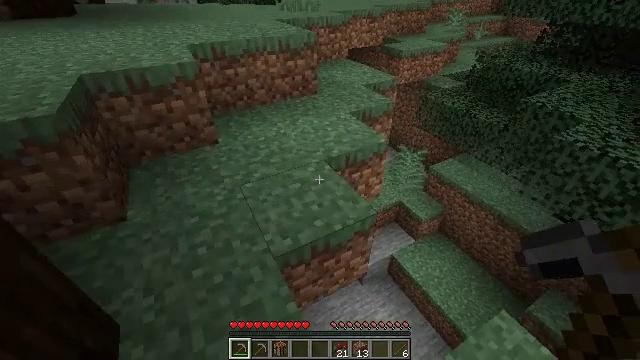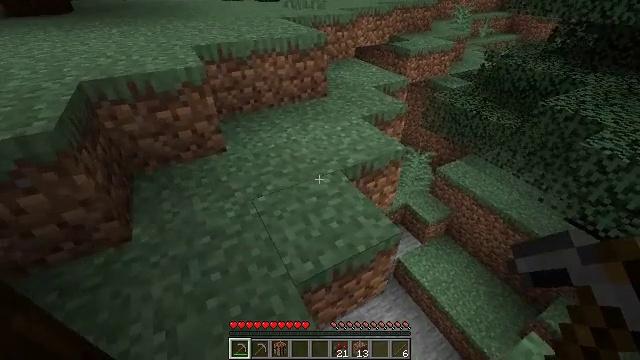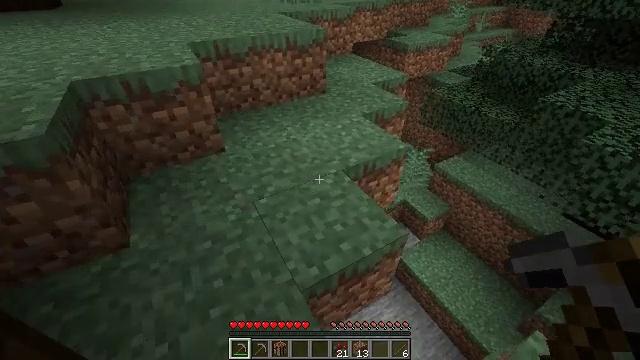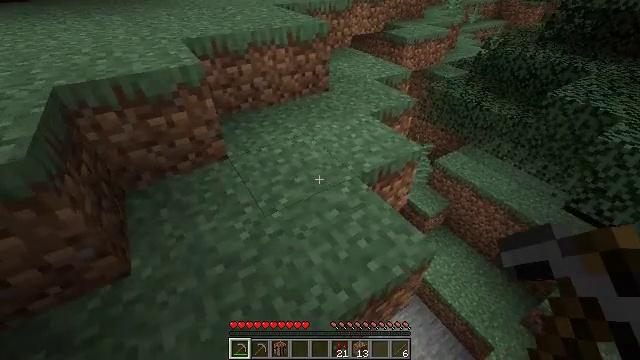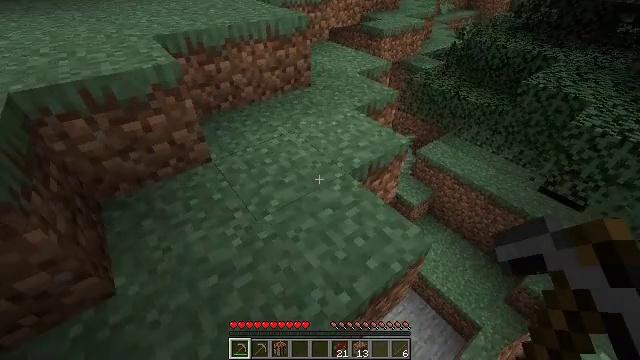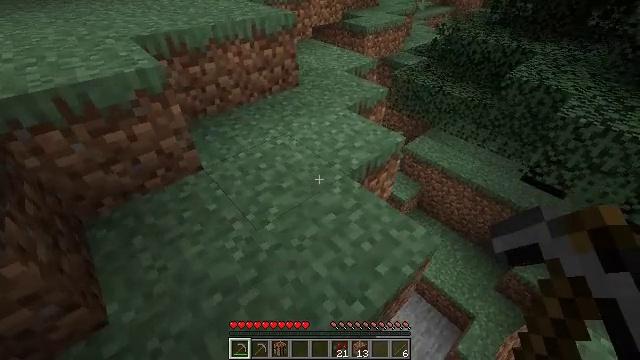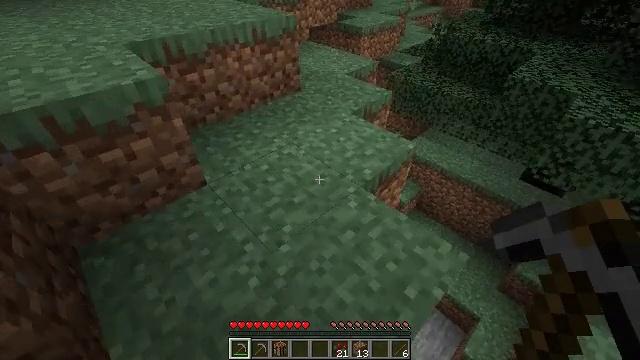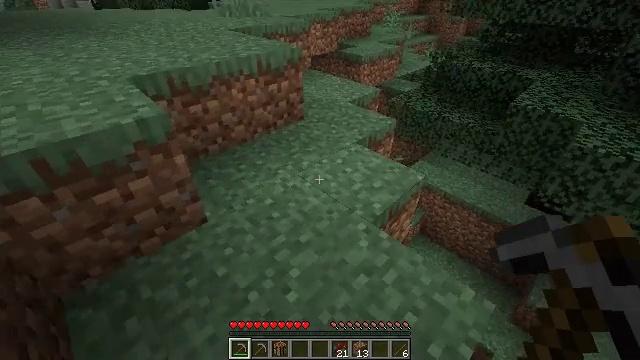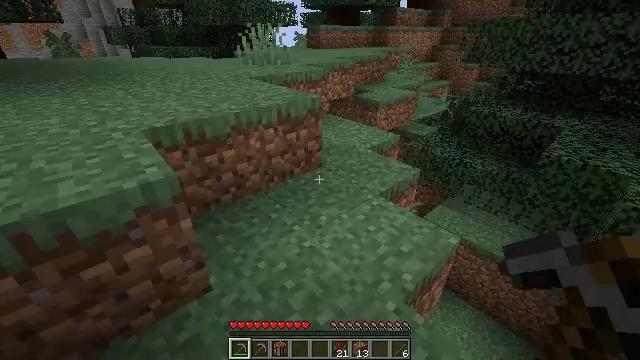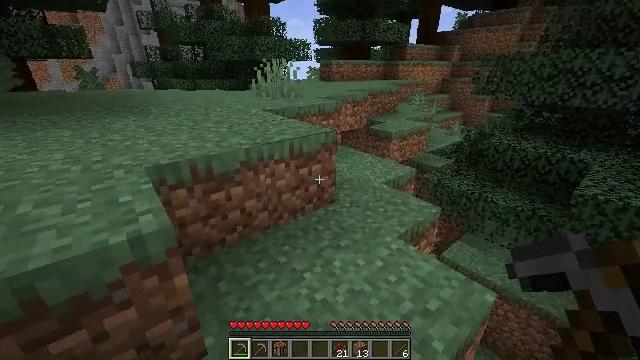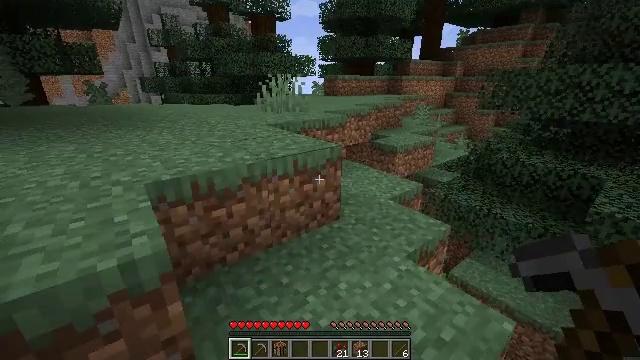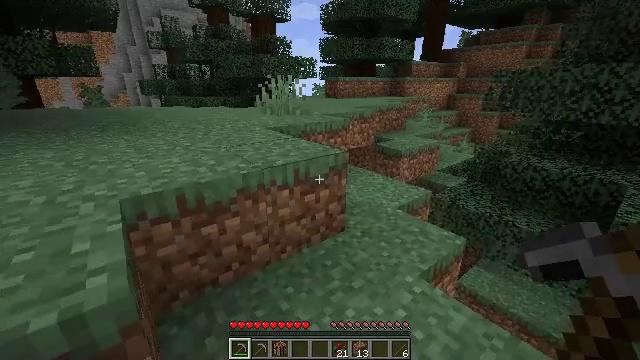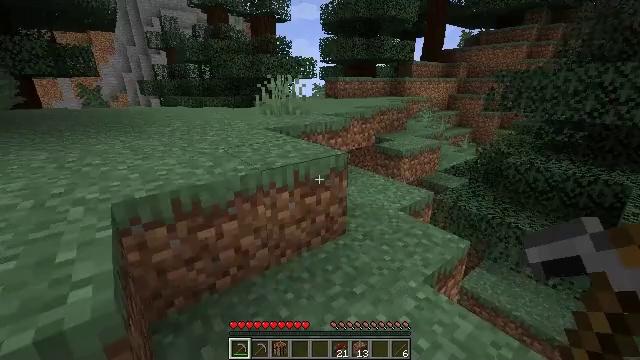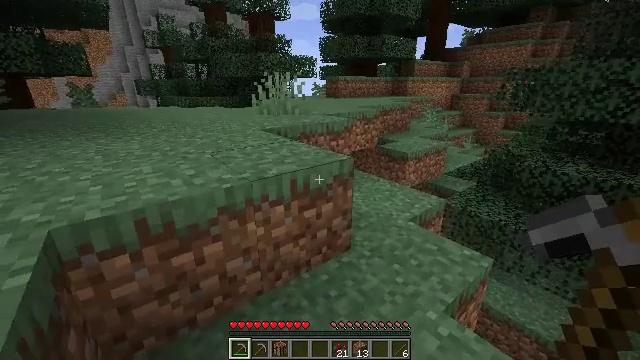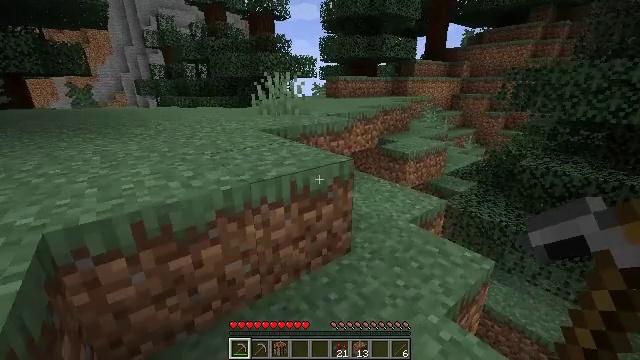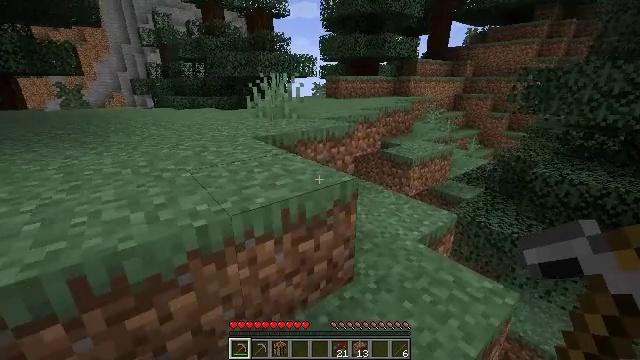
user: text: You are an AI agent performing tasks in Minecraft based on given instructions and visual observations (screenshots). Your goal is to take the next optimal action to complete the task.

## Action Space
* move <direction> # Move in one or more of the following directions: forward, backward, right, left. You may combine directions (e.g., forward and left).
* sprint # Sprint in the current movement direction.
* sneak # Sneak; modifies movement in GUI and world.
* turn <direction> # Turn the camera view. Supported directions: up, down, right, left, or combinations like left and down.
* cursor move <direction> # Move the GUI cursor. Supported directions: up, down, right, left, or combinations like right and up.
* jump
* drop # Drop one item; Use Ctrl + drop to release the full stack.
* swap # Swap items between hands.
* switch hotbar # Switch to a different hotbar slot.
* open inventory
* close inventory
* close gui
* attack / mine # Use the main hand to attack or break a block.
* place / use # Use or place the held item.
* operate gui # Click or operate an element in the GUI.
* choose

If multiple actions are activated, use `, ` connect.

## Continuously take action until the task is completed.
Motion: motion action
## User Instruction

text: Mine the sweet berry bush.
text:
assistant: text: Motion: move forward and move left
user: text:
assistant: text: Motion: move forward and move left, turn right
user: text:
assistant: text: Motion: move forward and move left, turn right and down
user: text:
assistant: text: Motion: move forward and move left, turn right and down
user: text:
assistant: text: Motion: move forward and move left, turn right
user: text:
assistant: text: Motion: move forward, turn right
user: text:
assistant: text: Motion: move forward, turn up
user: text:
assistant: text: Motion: move forward, turn left and up
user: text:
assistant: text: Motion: move forward, turn left and up
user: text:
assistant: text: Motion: move forward, turn up
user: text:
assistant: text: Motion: move forward
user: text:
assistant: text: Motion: move forward
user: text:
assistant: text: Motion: move forward
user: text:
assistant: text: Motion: move forward
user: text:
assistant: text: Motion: move forward
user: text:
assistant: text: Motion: move forward, turn right
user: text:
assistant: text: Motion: move forward and move right, turn right
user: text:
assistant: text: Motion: move forward and move right
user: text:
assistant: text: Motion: move forward and move right
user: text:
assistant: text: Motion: move forward and move right
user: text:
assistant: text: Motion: move forward
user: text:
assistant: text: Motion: move forward
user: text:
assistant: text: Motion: move forward
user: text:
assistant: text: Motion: move forward
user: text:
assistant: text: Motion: move forward
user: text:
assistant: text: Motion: move forward, turn left
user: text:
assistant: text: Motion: move forward, turn left and up
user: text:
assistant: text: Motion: move forward, turn left and up
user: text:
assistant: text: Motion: move forward, turn left and up
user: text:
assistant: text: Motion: move forward, turn left and up